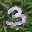
Label: 3